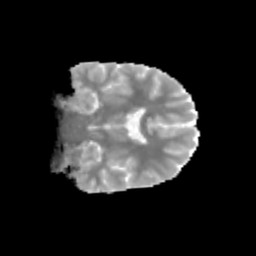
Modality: MD
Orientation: coronal
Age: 13
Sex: male
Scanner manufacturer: siemens
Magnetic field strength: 3 T
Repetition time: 3.8 s
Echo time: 0.07 s